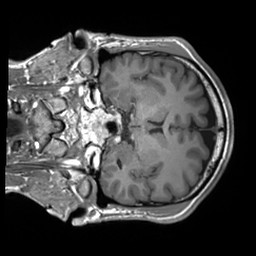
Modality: T1w
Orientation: coronal
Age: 30
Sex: male
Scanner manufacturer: siemens
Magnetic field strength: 3 T
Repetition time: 1.8 s
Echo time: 0.00232 s